Field crop: tomato
Growth stage: 1
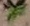
Species: solanum